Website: apple-inc
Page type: customer-info-address
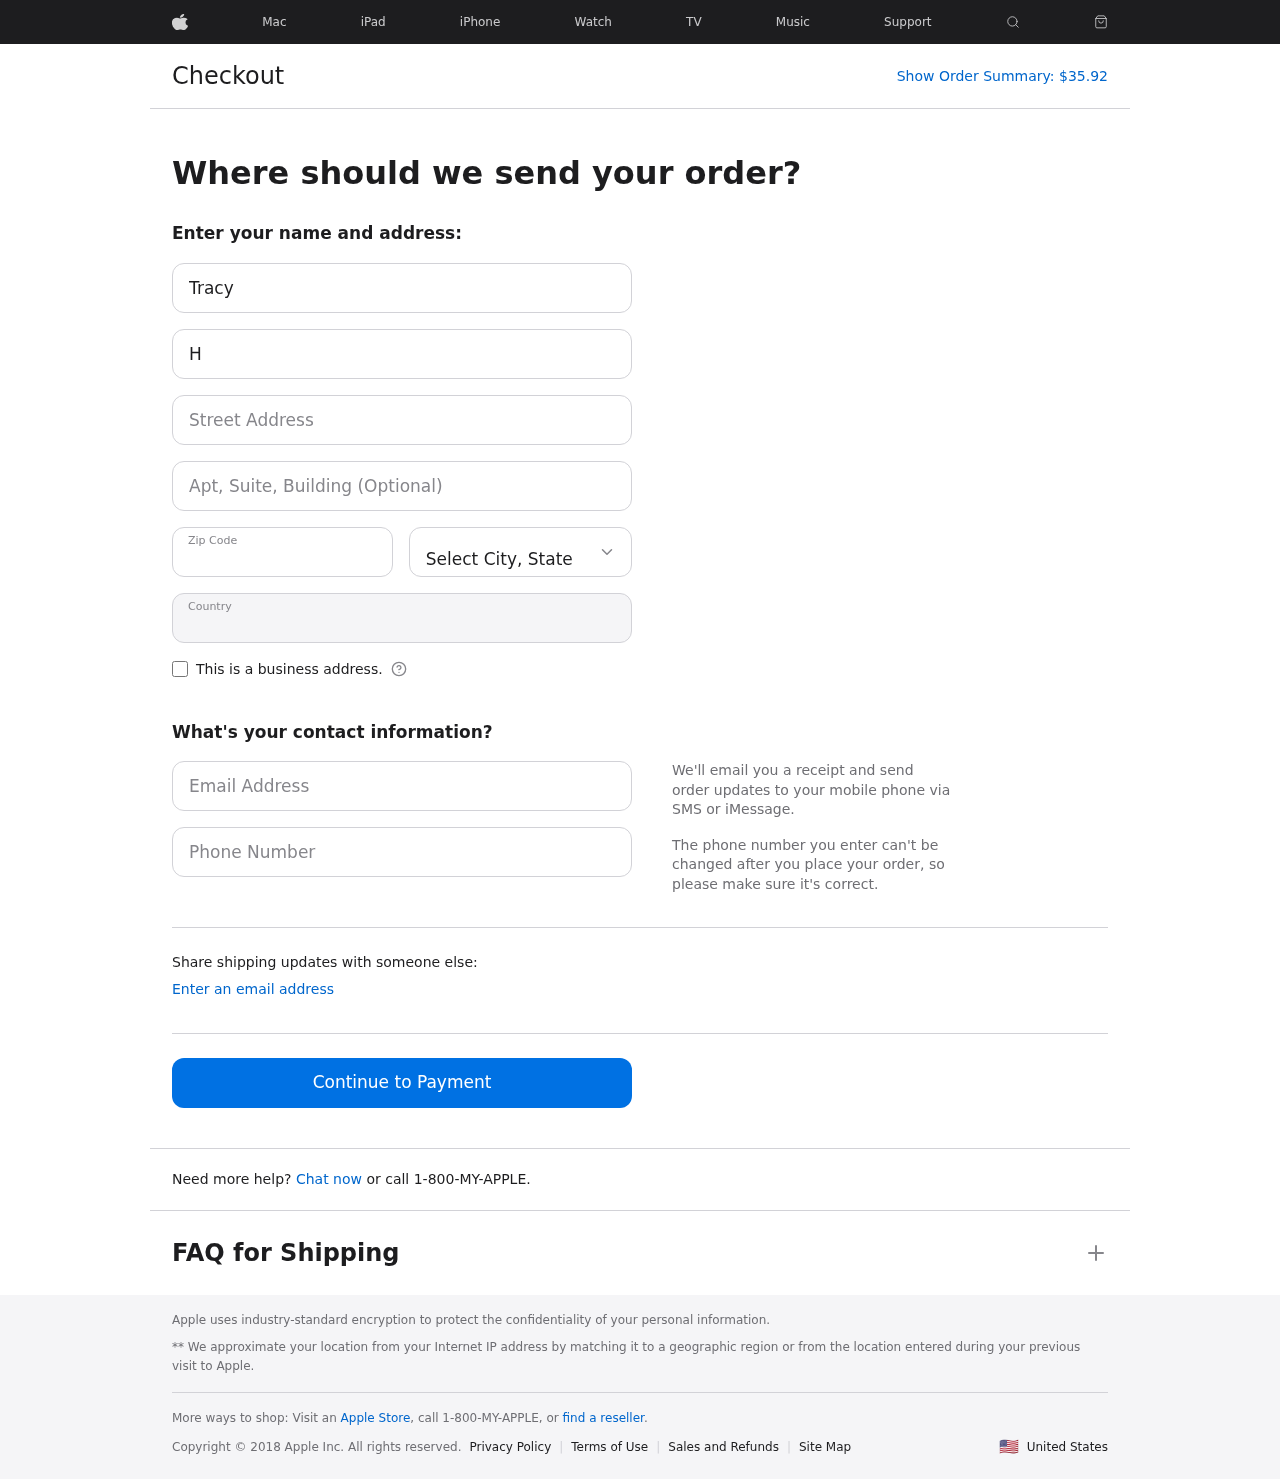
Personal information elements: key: PII_CITY_STATE
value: West Amy, MN
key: PII_COUNTRY
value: United States
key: PII_EMAIL
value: thenderson@hotmail.com
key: PII_FIRSTNAME
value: Tracy
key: PII_LASTNAME
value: Henderson
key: PII_PHONE
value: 9335477798
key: PII_POSTCODE
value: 78394
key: PII_STREET
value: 899 Caroline Forks Apt. 292
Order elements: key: ORDER_TOTAL
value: $35.92